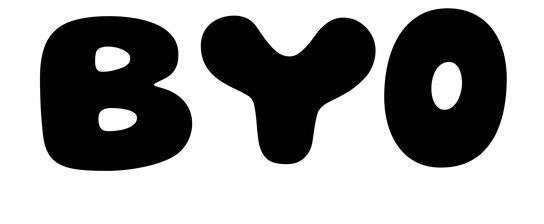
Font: Gluten_ExtraBold